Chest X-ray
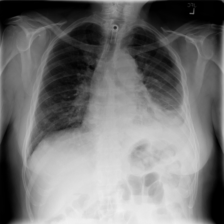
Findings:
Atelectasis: negative
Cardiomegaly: negative
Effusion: positive
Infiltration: negative
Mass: negative
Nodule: positive
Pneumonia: negative
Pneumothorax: negative
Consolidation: positive
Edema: negative
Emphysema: negative
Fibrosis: negative
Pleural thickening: negative
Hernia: negative